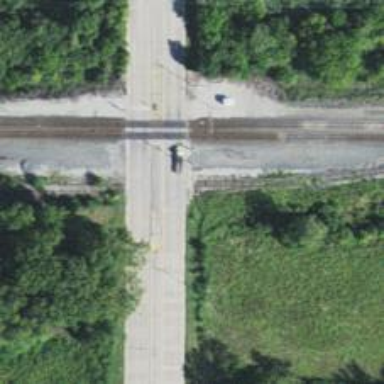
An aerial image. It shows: Abandoned railway.